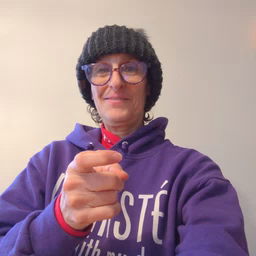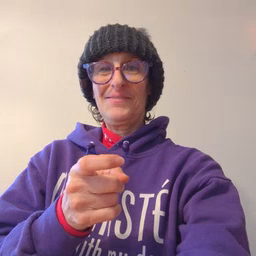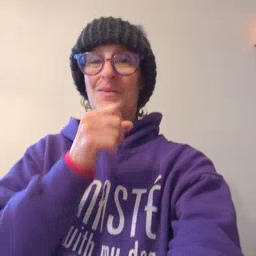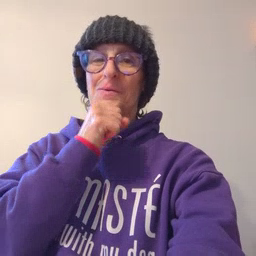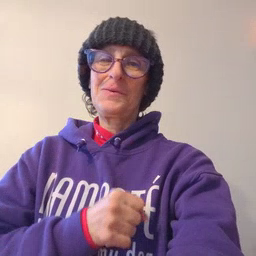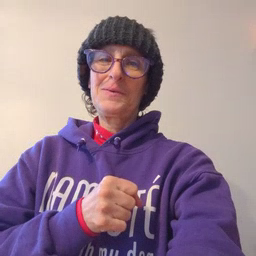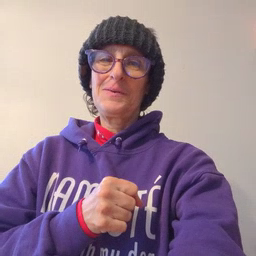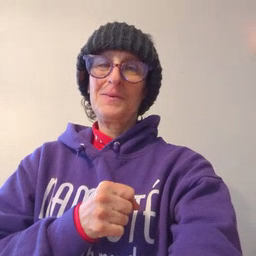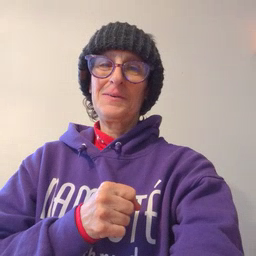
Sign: old